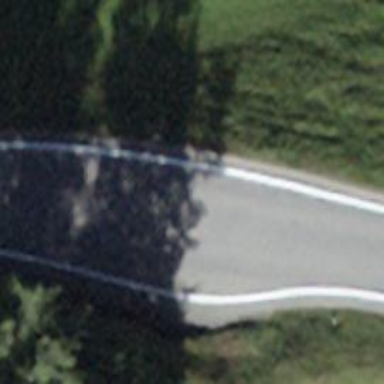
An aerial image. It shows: Passing place on the road.